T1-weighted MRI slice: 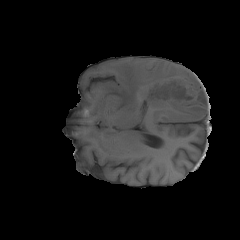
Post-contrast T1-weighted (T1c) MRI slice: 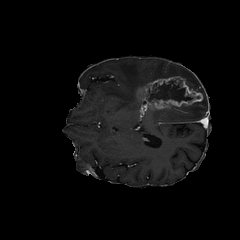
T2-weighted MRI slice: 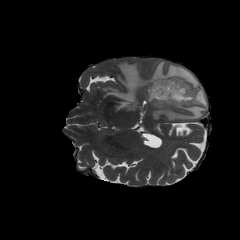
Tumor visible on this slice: yes